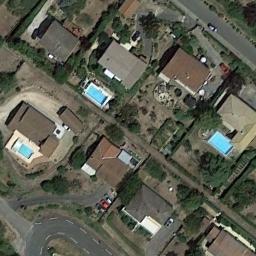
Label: medium_residential